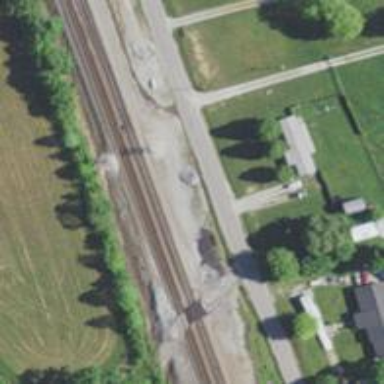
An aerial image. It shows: Railway track.